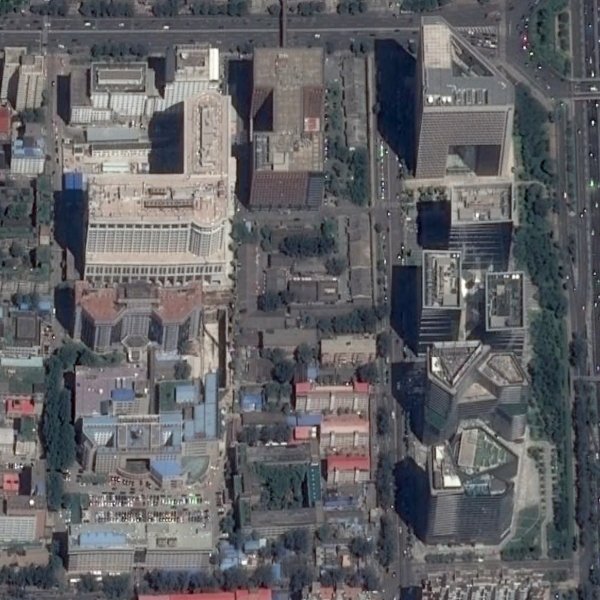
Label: Commercial